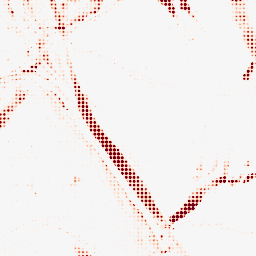
Category: morphological
Decomposition family: morphological_rect
Decomposition parameters: operation: opening
width: 20
height: 3
Upsampling method: sinc_hamming
Upsampling parameters: scale: 8
kernel_size: 4
Upsampling scale: 8